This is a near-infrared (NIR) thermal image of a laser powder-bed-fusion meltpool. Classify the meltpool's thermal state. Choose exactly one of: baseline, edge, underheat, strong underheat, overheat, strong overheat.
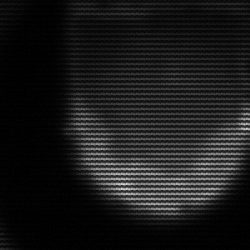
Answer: edge